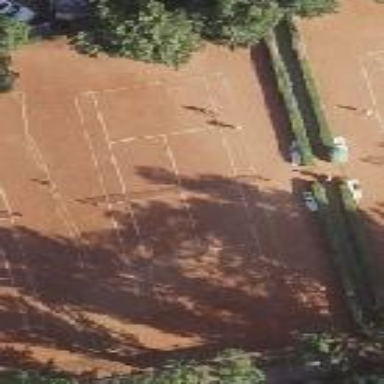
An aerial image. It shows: Clay tennis court on pitch.